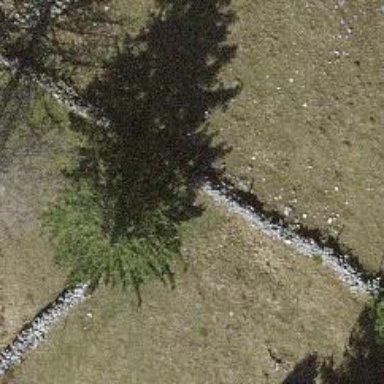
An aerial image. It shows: Wall barrier.